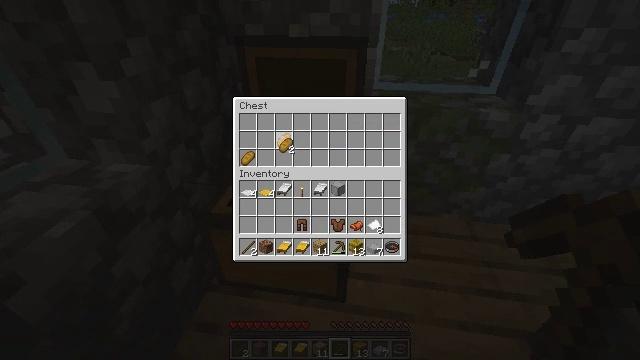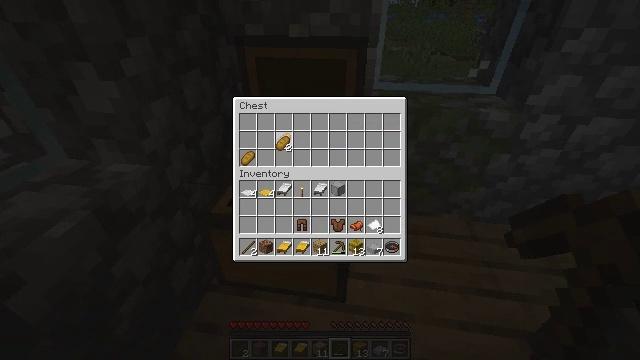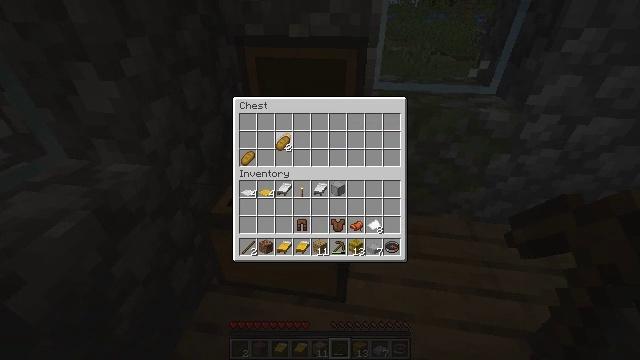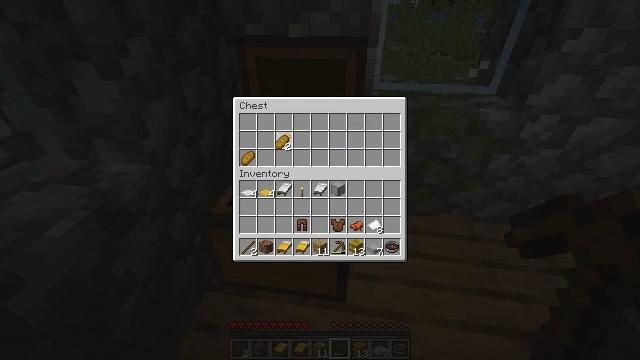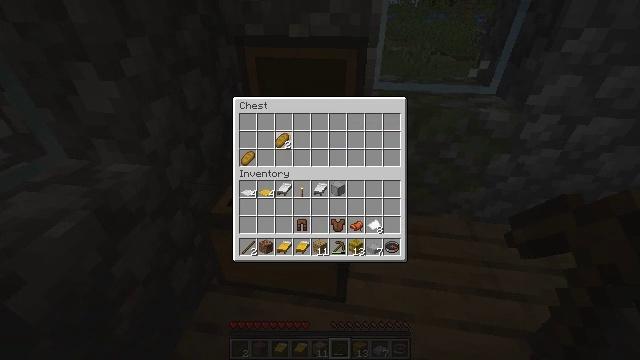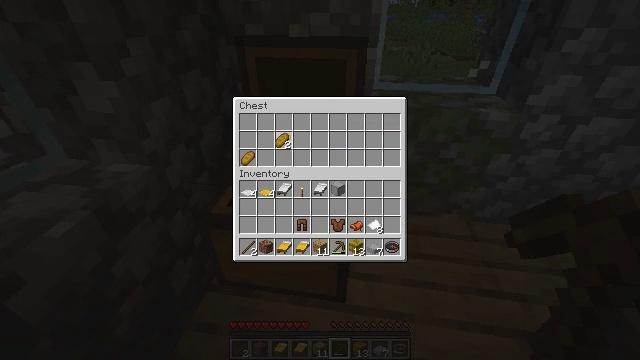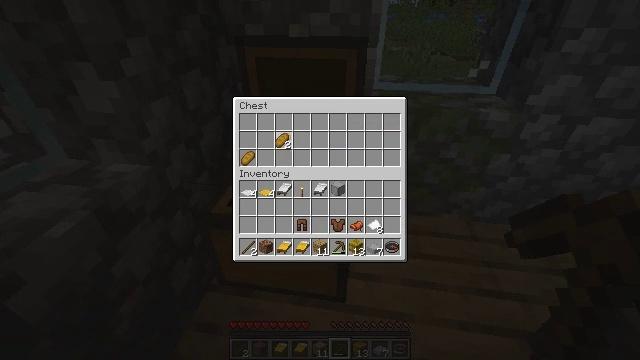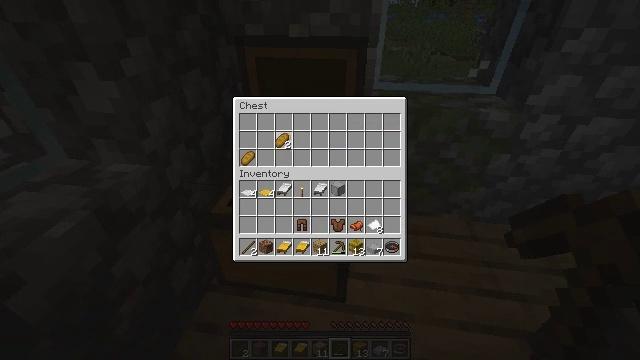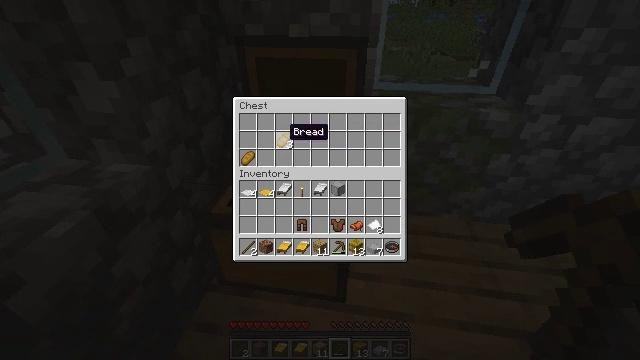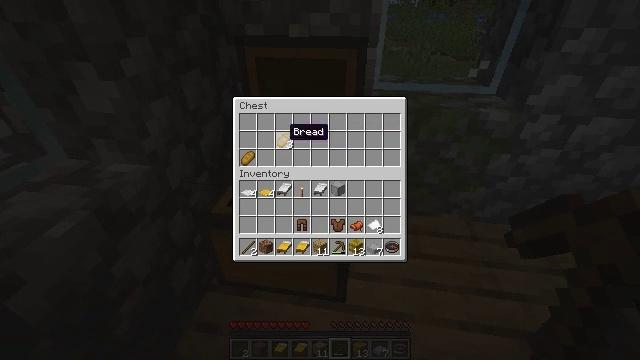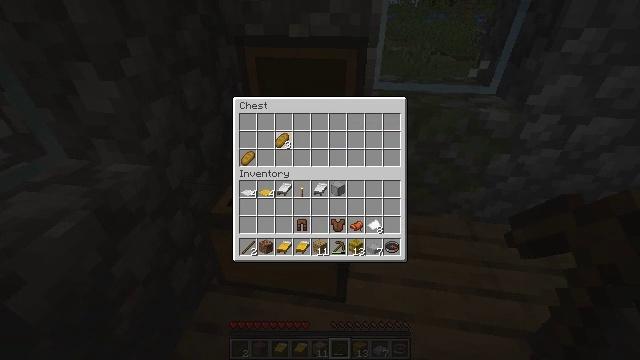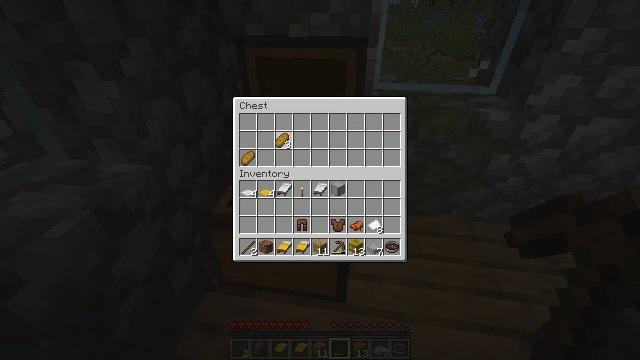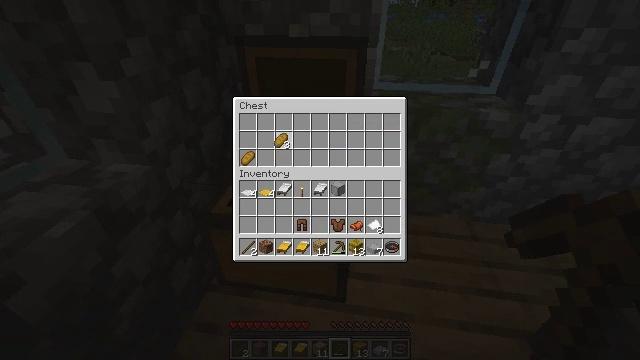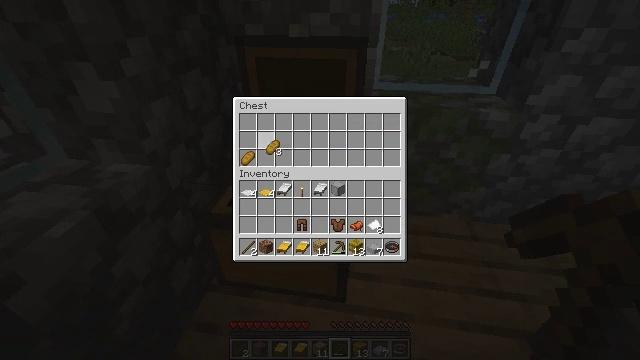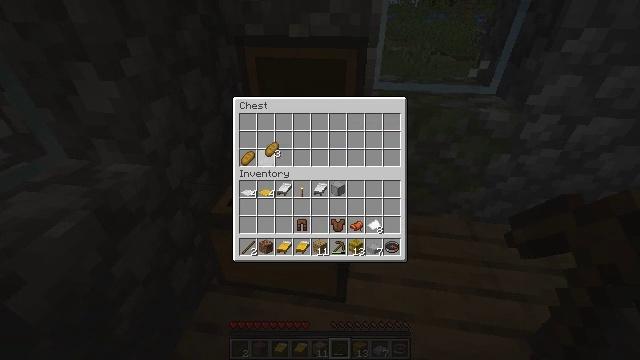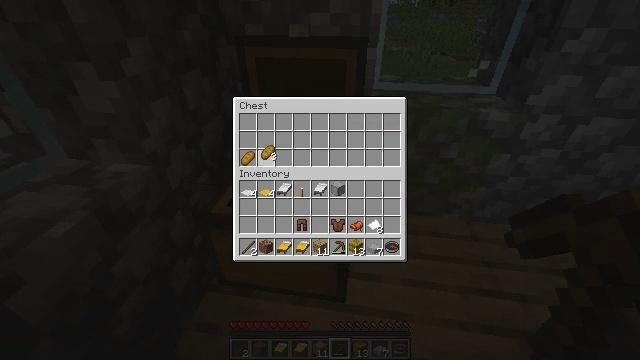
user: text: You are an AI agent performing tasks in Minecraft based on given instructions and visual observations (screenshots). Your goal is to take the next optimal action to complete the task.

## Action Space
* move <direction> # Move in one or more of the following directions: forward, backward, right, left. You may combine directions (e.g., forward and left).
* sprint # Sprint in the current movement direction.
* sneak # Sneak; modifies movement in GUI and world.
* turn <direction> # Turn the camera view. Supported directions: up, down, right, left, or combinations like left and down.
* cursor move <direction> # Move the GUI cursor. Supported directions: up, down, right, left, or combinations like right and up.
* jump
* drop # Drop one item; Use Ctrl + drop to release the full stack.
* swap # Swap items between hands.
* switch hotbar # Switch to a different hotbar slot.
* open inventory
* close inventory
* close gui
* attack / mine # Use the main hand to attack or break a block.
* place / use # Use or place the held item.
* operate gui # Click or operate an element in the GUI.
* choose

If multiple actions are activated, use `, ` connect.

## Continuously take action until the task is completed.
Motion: motion action
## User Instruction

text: Retrieve the white bed for later use.
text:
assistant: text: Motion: no_op
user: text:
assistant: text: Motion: no_op
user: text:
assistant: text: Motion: no_op
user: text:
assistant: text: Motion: no_op
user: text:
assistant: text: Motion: no_op
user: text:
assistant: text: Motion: operate gui
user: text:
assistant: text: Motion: operate gui
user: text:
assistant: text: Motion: no_op
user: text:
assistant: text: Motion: no_op
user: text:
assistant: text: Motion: operate gui
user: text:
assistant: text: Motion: operate gui
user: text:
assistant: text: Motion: operate gui
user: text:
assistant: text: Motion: cursor move left and down
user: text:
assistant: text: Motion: no_op
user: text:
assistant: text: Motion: no_op
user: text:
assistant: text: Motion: no_op
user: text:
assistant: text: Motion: no_op
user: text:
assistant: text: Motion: cursor move left
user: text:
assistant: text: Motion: no_op
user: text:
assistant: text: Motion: no_op
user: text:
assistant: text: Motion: no_op
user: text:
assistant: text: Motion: no_op
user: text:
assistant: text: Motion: operate gui
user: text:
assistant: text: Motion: operate gui
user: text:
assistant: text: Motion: operate gui
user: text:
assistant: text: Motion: no_op
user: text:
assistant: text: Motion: no_op
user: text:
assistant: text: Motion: no_op
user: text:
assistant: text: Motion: no_op
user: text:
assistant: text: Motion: no_op